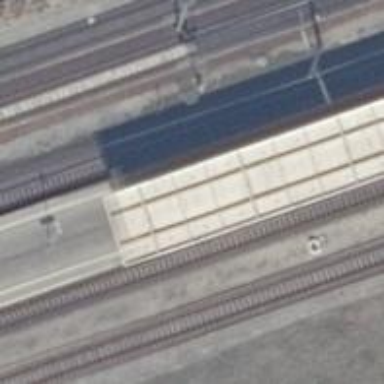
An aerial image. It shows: Railway signal.